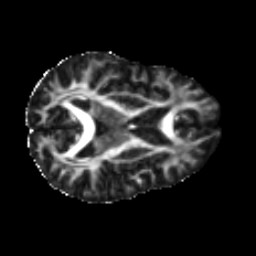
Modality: FA
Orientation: axial
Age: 62
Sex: female
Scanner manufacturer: ge
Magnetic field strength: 3 T
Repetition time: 7.8 s
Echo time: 0.0606 s